I will show an image sequence of human cooking. I have annotated the images with numbered circles. Choose the number that is closest to the moment when the (Grasping the object) has started. You are a five-time world champion in this game. Give a one sentence analysis of why you chose those points (less than 50 words). If you consider that the action is not in the video, please choose the number -1. Provide your answer at the end in a json file of this format: {"points": []}
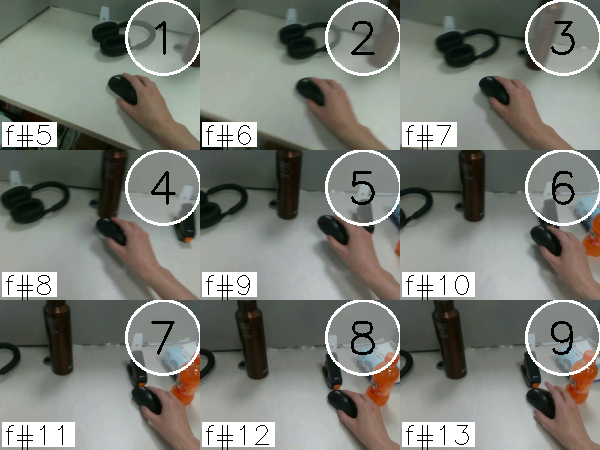
Frame 1 shows the clearest moment of hand-object contact.
{"points": [1]}